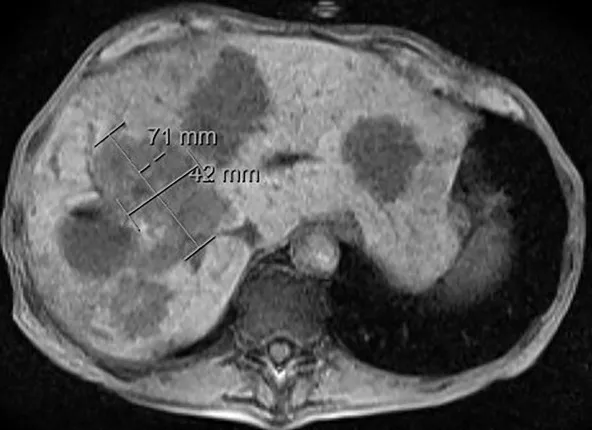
MRI abdomen at time of progression. MRI abdomen with/without contrast at time of progression showed metastatic hypervascular hepatic masses.
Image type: radiology (mri)